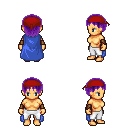
a pixel art fantasy rpg character, female body template, human, tanned skin, blue cape, white pants, purple plain hairstyle, red bandana, cloth bracers, four views (front, back, left, right), 2x2 character sprite sheet, small pixel art, hard edges, no anti-aliasing